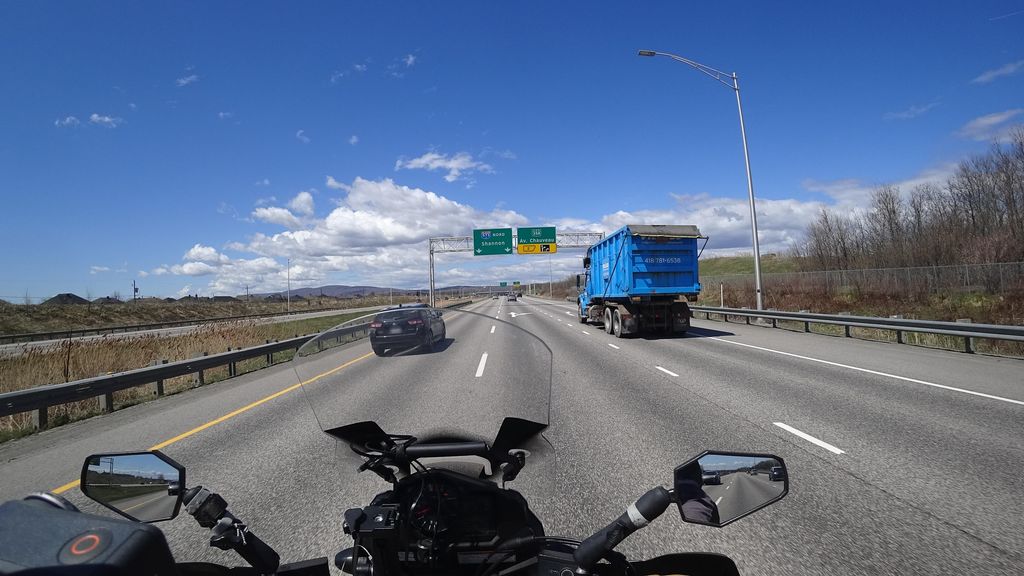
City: quebec_city